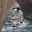
Label: 3